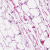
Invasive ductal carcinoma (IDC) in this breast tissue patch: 0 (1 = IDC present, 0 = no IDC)